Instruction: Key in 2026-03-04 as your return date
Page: home
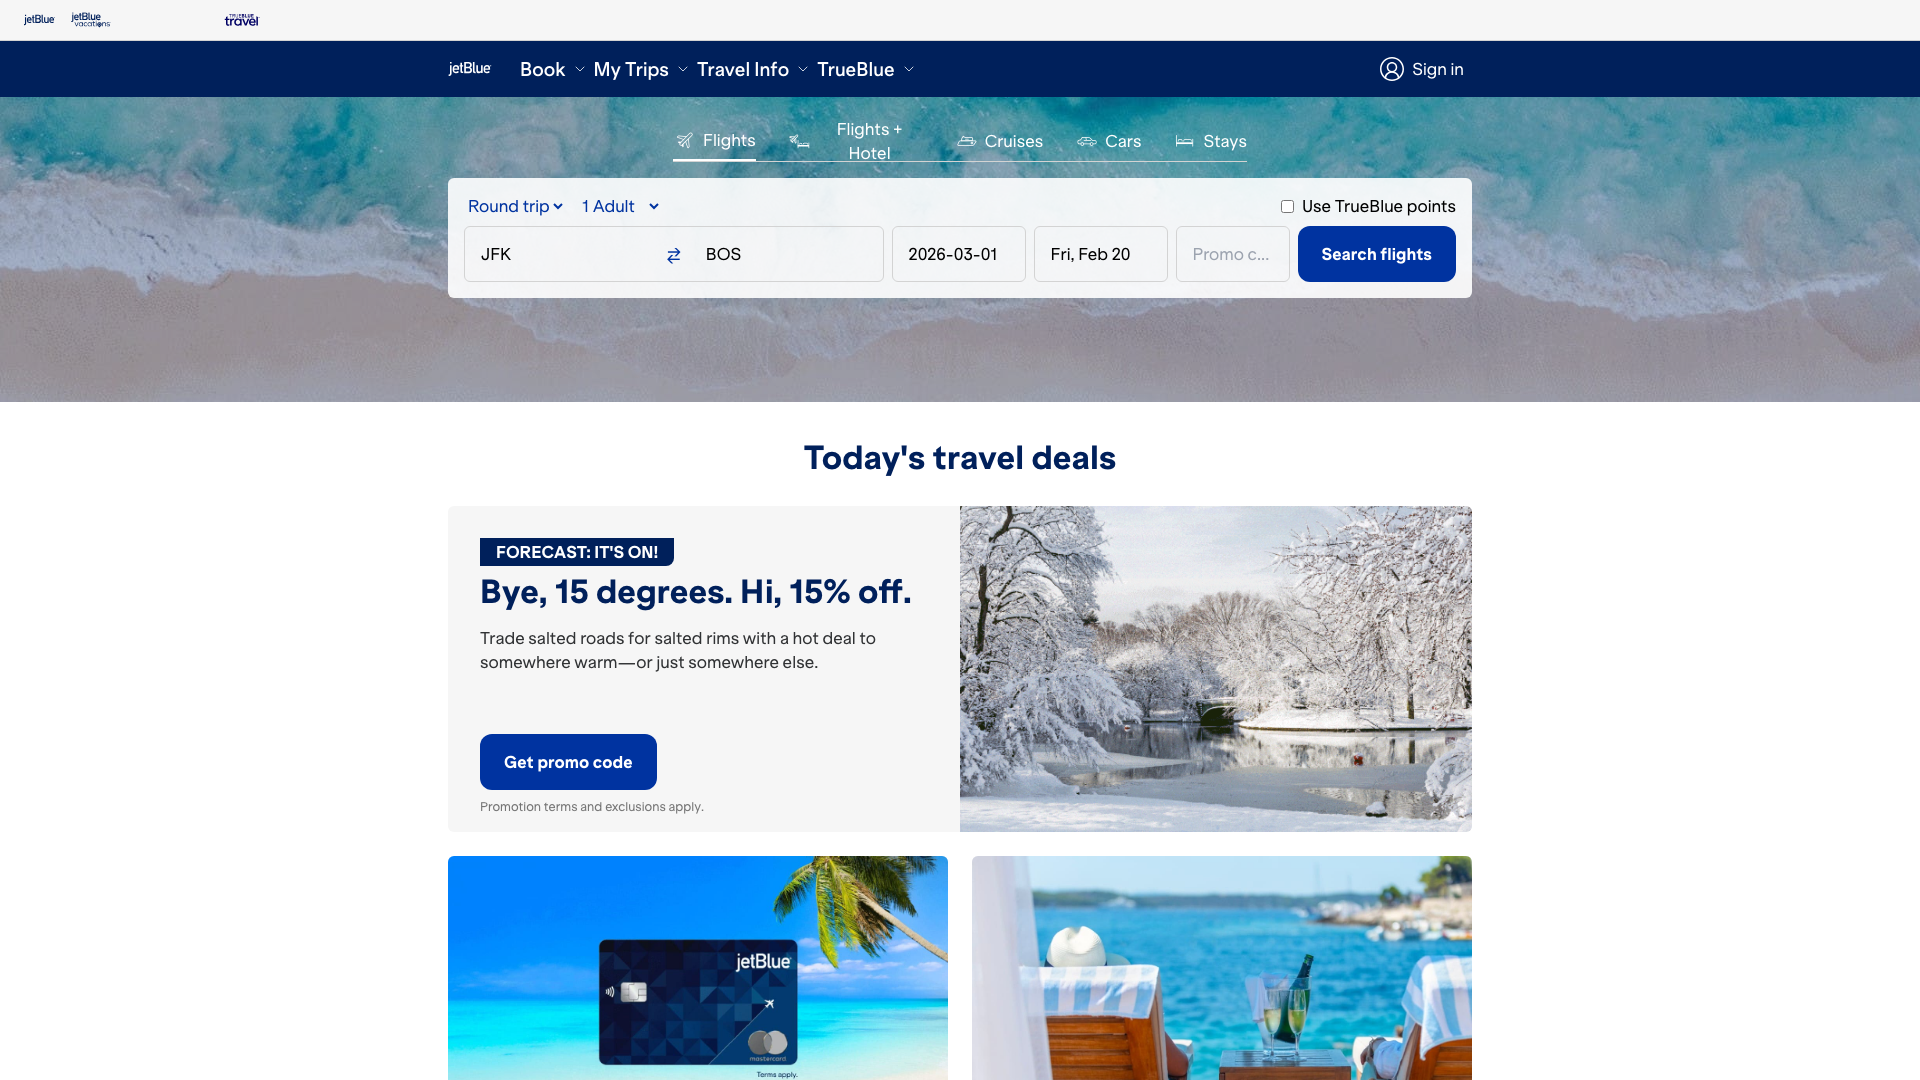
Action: type